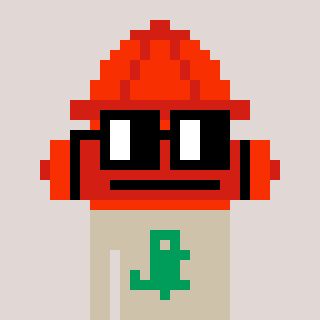
a pixel art character with square black glasses, a fire hydrant-shaped head and a bege-colored body on a warm background